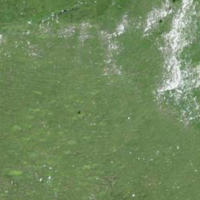
EUNIS habitat code: 23
Species observed at this site:
Muscicapa striata
Anthus trivialis
Pyrrhocorax graculus
Cuculus canorus
Montifringilla nivalis
Prunella modularis
Turdus viscivorus
Buteo buteo
Falco tinnunculus
Turdus torquatus